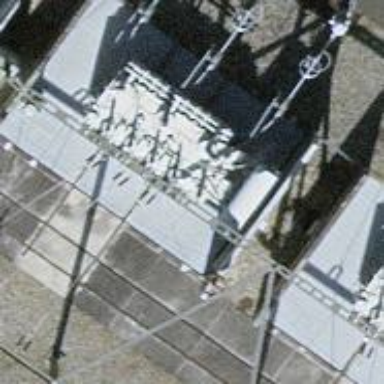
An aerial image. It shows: Transformer is shown.